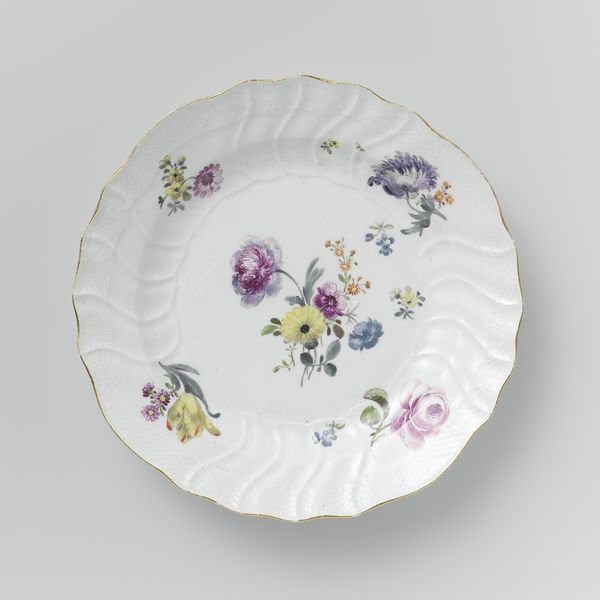
Titel: Bord, veelkleurig beschilderd met Deutsche Blumen, insekten en vruchten
Künstler: Meissener Porzellan Manufaktur
Standort: Amsterdam
Institution: Rijksmuseum
Schlagwörter: blue, white, gold, golden, green, grey, yellow, flowers, pink, dining, flower, food, orange, waves, purple, glass, leaves, ceramic, rose, paint, simple, eat, saucer, china, dish, plate, guilded, porcelain, painted, lily, break, pretty, daisy, lavender, dinner, wavy, ceramics, object, whote, buds, cornflower, scallop, stems, emboss, yelloe, motives, go, rim, gloss, porcelin, porcelaine, lavendar, crocery, flowers on plate, golden edge, paintef, porcel porcelain, porvelain